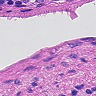
Metastatic tissue present: no